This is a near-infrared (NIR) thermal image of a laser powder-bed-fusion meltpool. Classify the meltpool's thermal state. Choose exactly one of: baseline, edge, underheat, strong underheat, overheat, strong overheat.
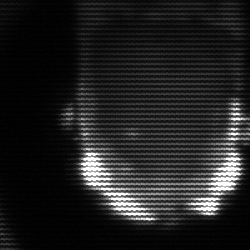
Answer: baseline